Question: Alright I can't seem to wrap my head around the subject normalization.
I have this table

Now I need to find the full functional dependencies.
'''
FilmID, Actor -> Title, Year, Director
Publisher -> PublisherCity
Actor -> DOB, Country
'''
Now Can someone tell me if I'm on the right track? if not then any help would be appreciated.
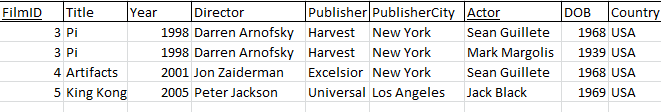
Answer: - -
I hope this helps:
- - - - - -
- - - - -
- - -
- - - -
- - -
any questions just ask.